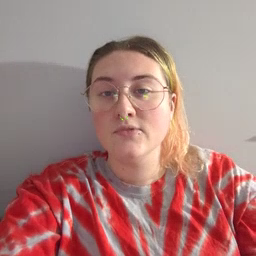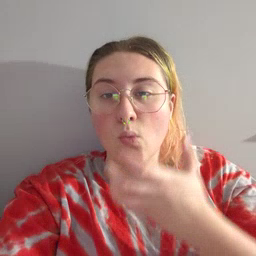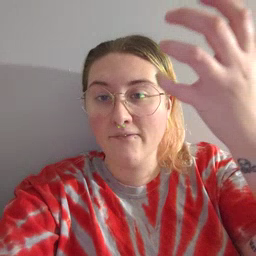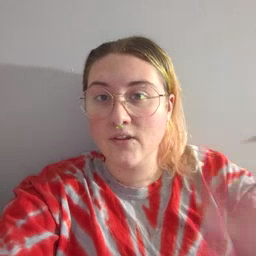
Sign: giraffe